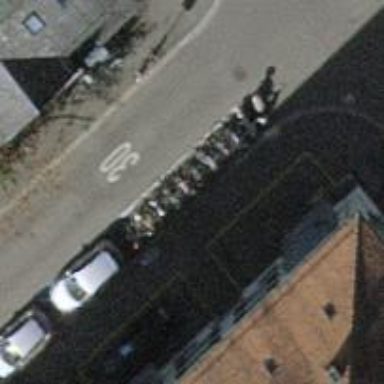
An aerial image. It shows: Bicycle parking area with stands available.